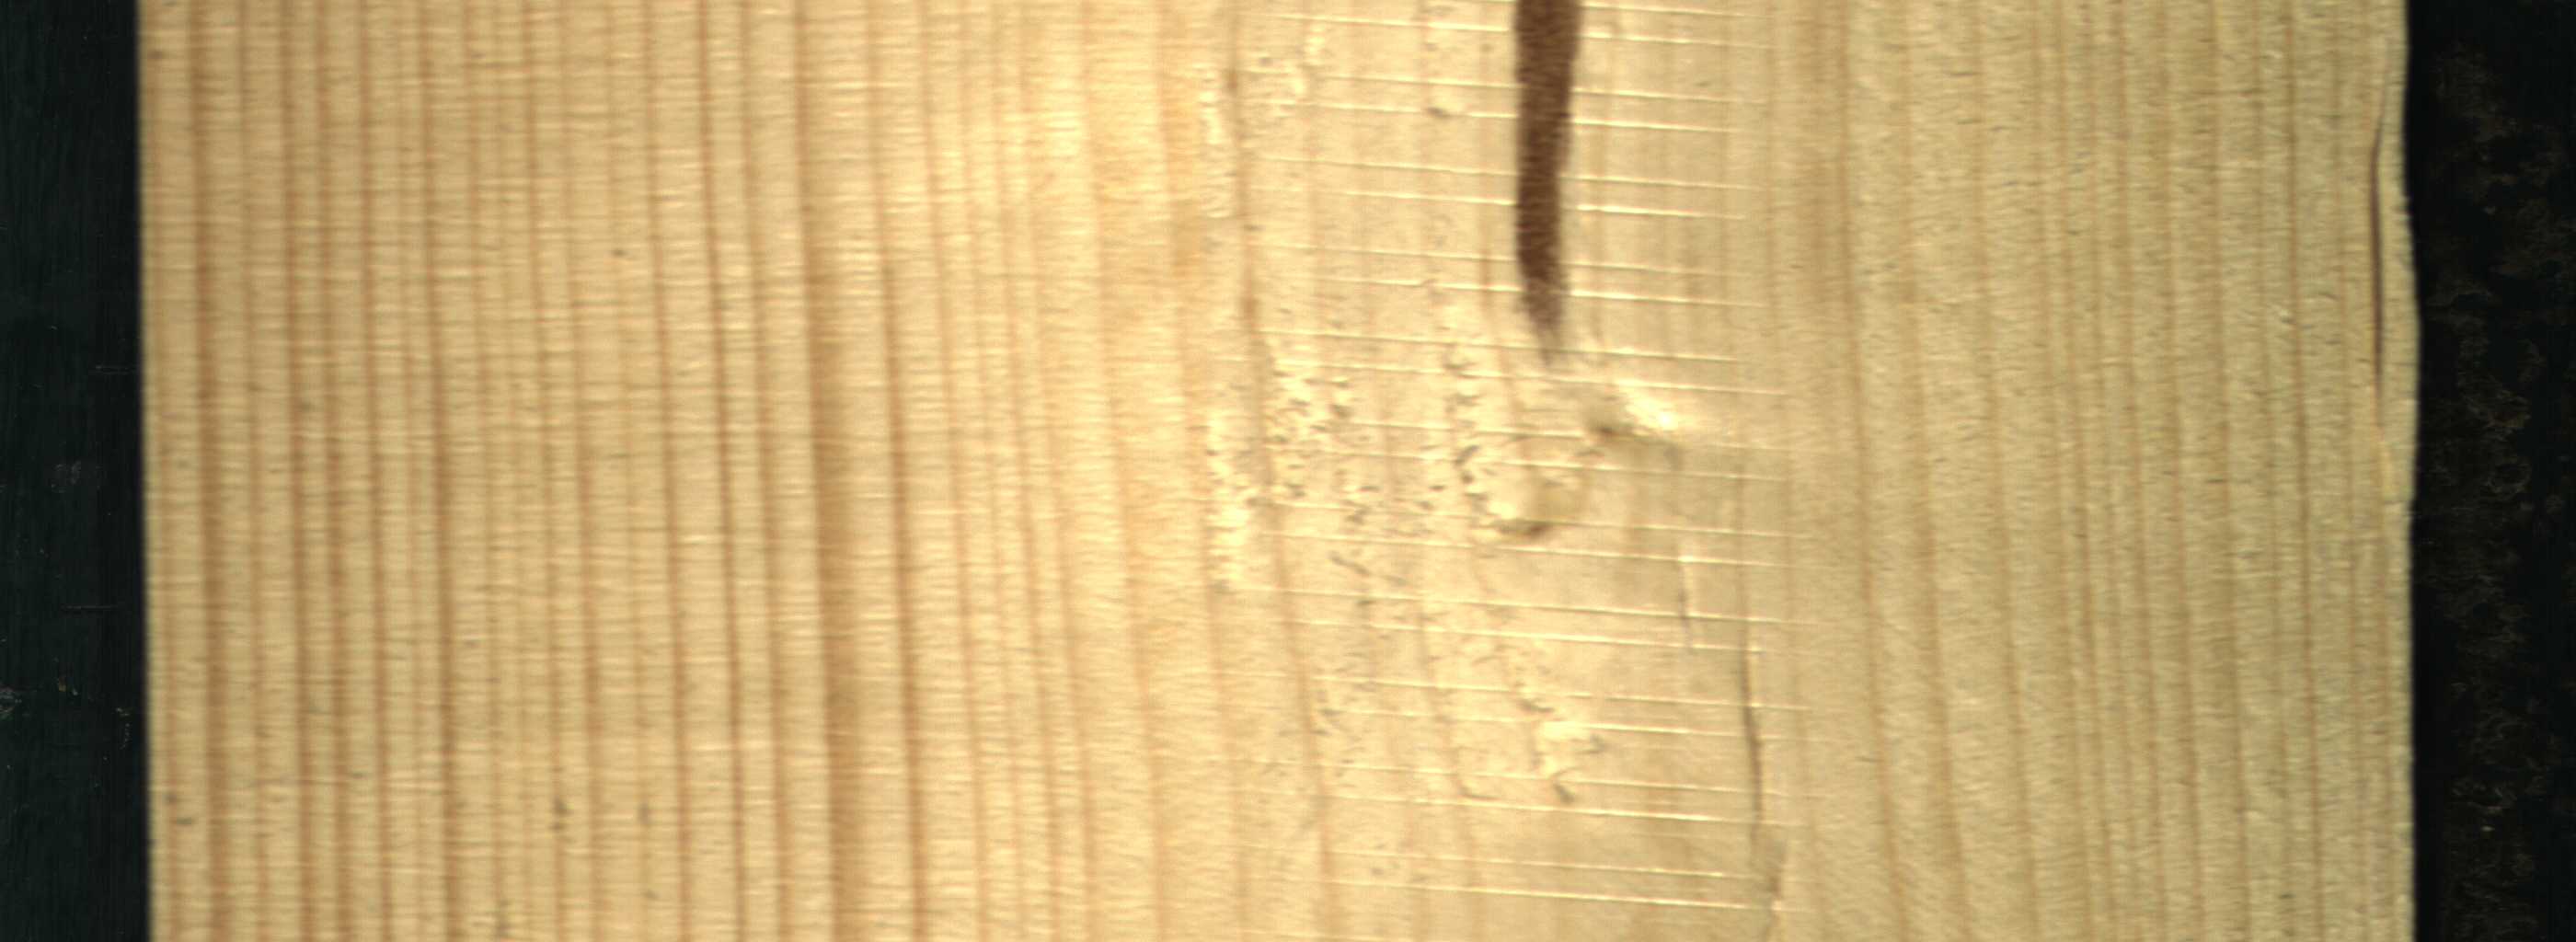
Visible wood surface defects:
Marrow